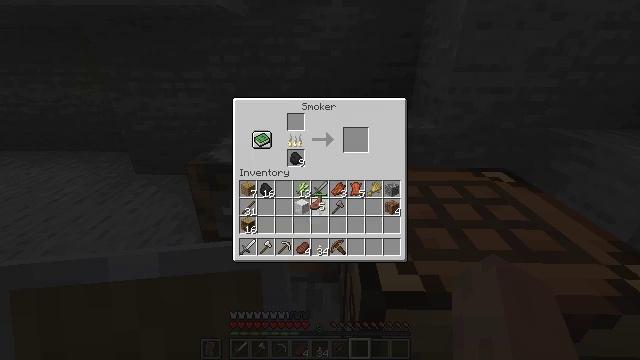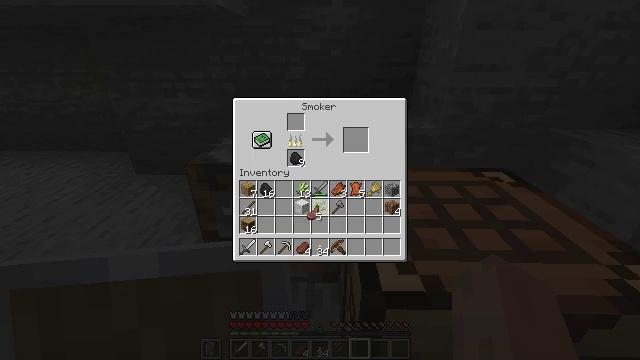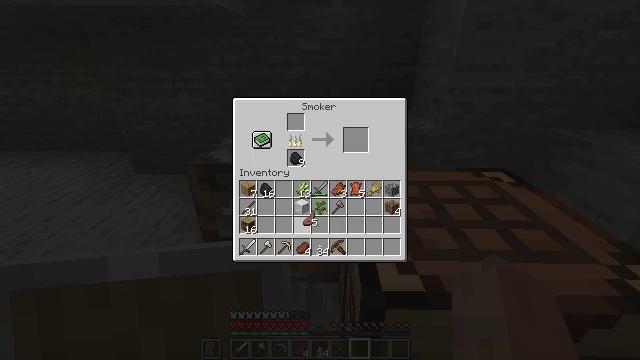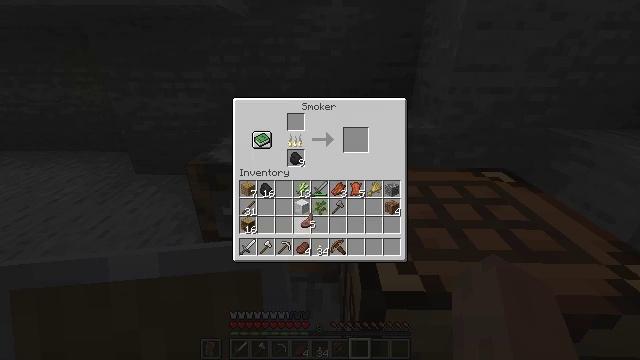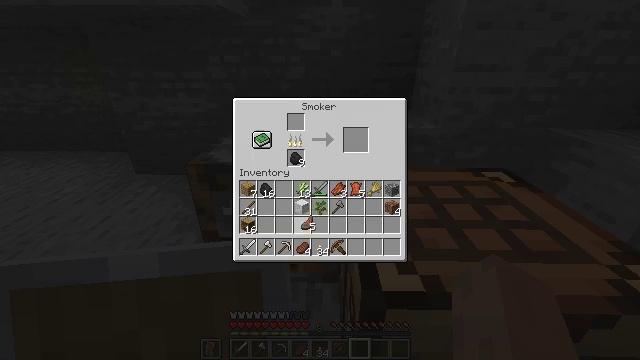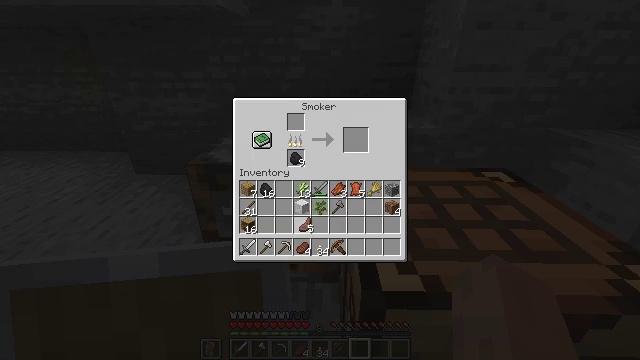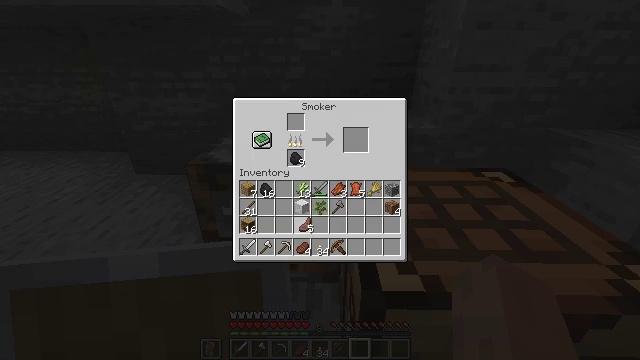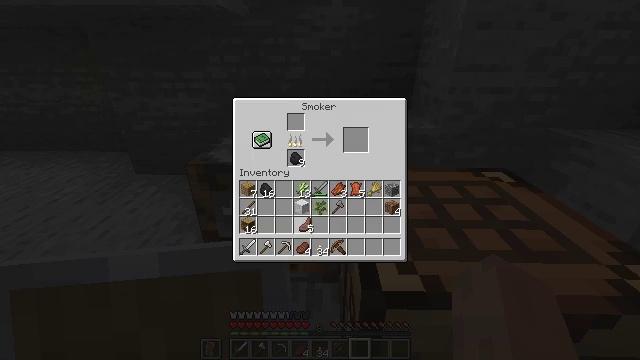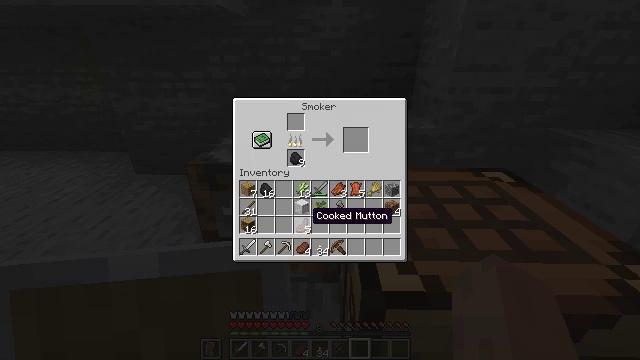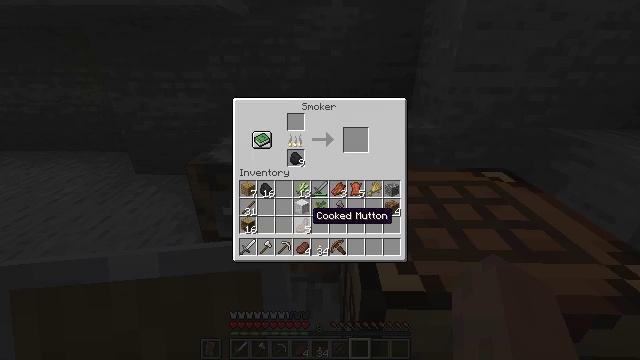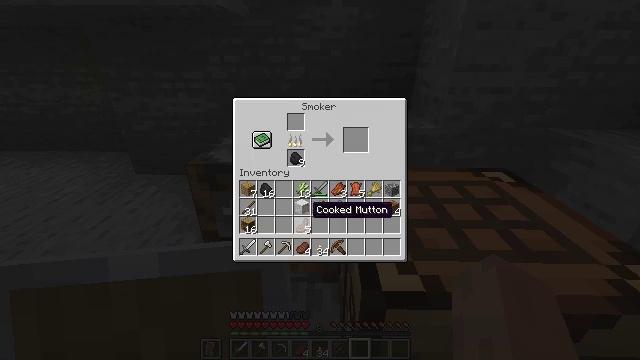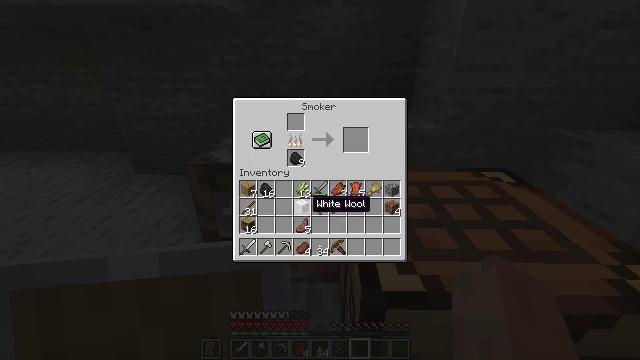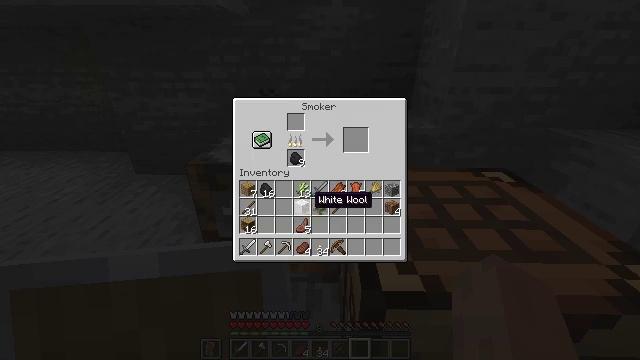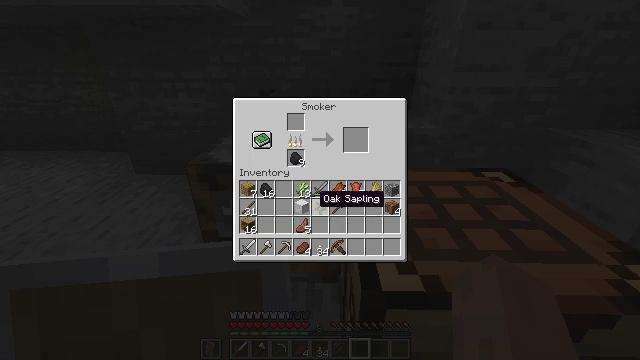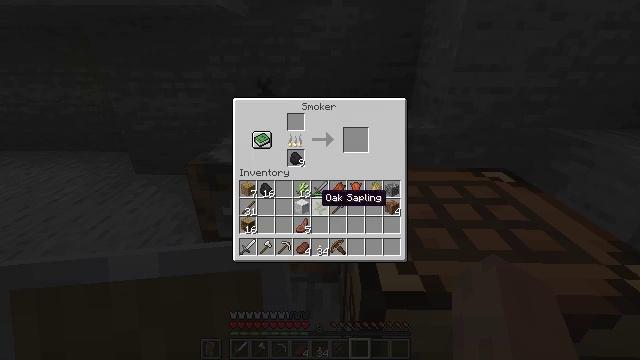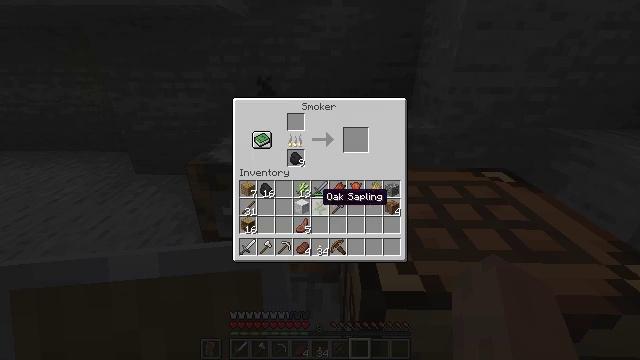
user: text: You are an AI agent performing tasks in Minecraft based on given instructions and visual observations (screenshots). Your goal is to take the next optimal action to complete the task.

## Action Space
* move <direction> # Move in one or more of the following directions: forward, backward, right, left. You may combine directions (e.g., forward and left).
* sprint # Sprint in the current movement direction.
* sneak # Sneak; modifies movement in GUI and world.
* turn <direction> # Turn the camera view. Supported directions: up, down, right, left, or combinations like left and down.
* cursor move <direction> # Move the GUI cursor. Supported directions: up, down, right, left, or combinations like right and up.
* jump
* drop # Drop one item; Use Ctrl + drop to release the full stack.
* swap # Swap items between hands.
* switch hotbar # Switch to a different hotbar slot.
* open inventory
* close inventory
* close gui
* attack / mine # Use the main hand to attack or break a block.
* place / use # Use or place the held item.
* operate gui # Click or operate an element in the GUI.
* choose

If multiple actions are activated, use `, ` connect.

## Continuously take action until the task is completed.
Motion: motion action
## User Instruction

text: Destroy the smoker to move it.
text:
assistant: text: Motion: cursor move down, open gui
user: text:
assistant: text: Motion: no_op
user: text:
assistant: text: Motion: no_op
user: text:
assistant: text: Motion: no_op
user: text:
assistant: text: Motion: operate gui
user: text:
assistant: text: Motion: operate gui
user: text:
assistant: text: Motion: operate gui
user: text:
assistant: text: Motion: no_op
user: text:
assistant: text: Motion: no_op
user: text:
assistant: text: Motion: no_op
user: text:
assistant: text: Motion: no_op
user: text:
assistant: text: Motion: no_op
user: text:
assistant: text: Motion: no_op
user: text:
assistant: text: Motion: no_op
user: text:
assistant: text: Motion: no_op
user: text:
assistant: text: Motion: no_op
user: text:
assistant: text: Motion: cursor move up
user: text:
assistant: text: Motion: cursor move up
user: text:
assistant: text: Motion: no_op
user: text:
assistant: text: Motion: no_op
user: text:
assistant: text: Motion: cursor move up
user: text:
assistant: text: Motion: no_op
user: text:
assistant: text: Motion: no_op
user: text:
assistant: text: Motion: no_op
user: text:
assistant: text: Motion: no_op
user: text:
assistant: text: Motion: sneak
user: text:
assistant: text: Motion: sneak
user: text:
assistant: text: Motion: sneak
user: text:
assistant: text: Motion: sneak
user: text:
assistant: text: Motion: sneak